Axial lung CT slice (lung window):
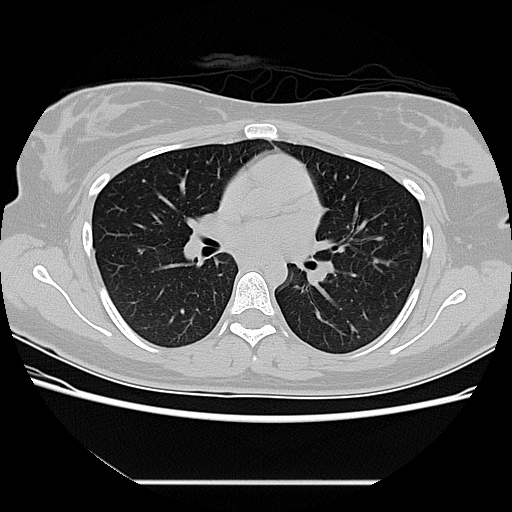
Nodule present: no